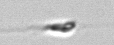
Label: flagellate_morphotype3